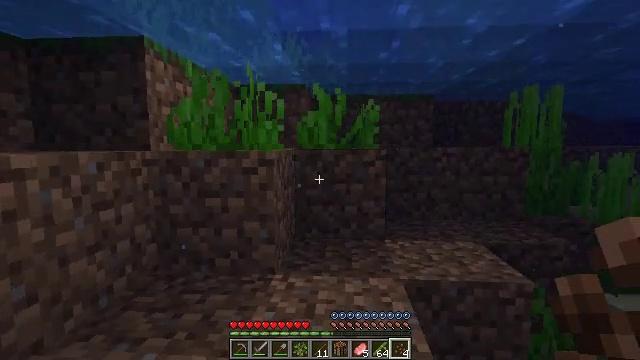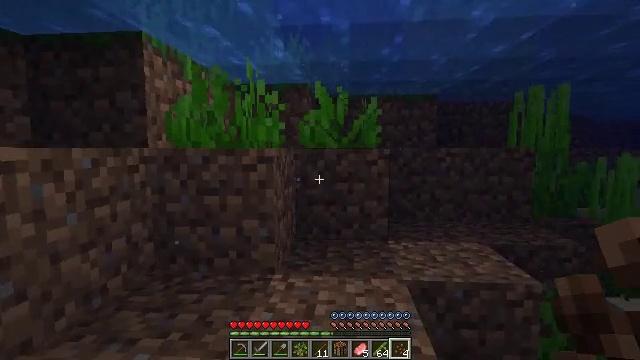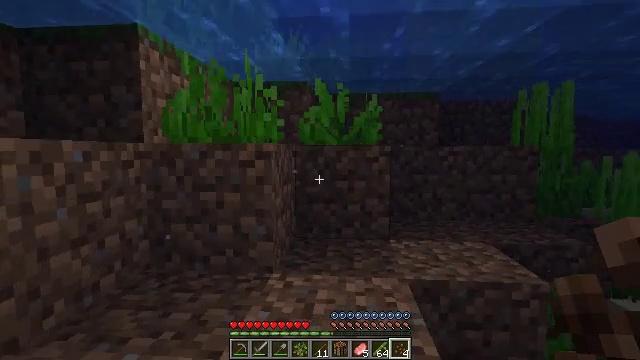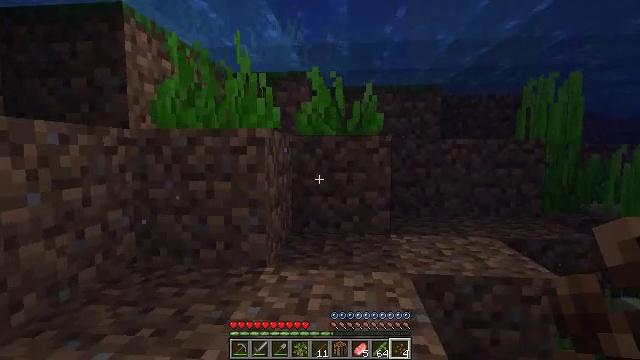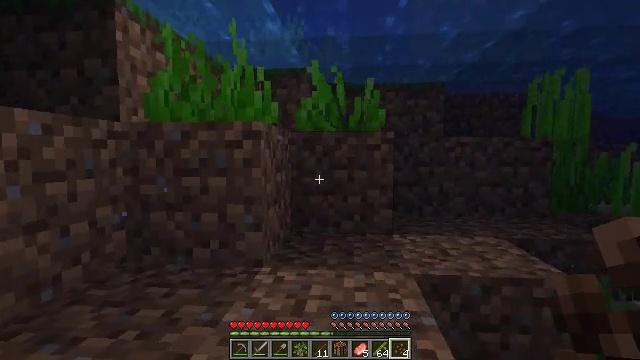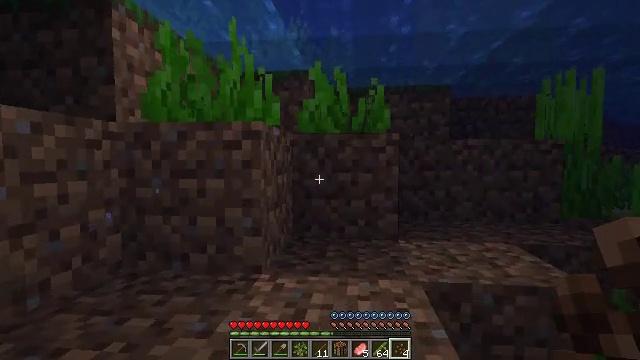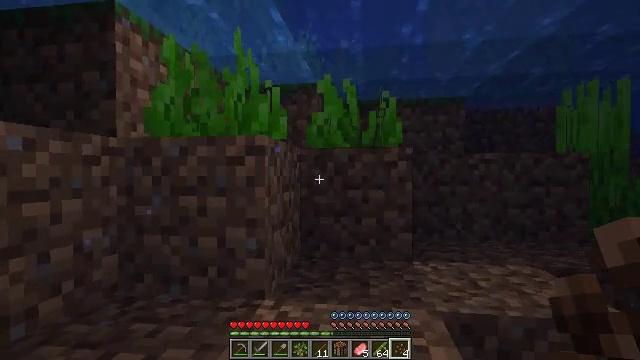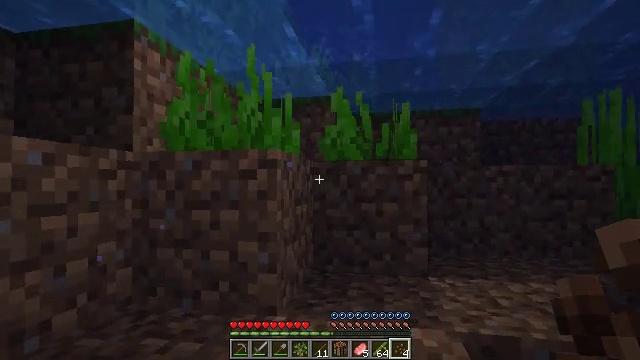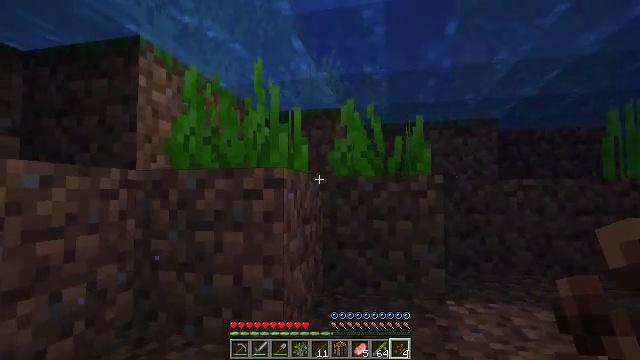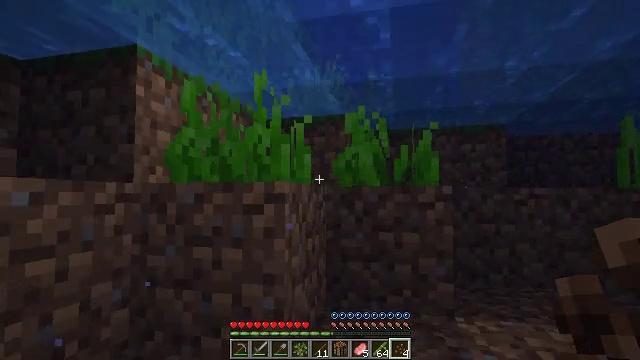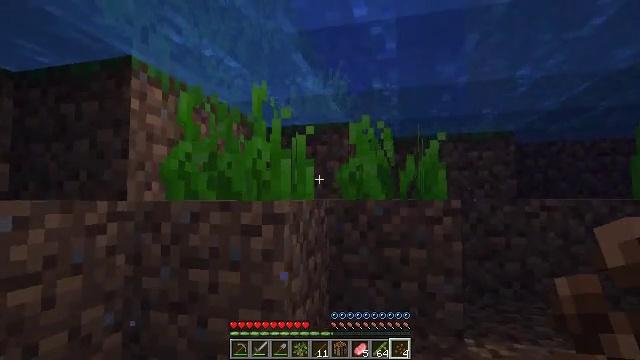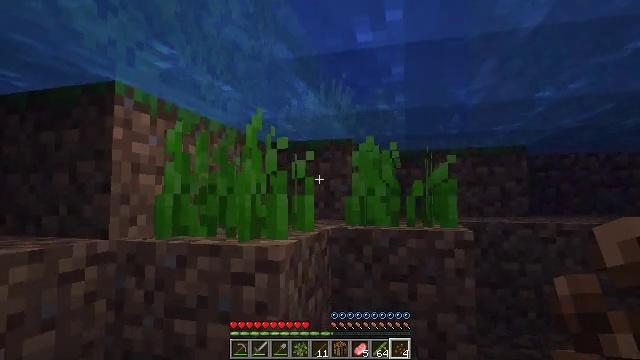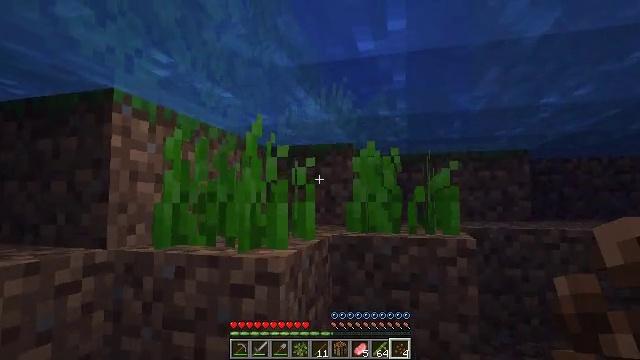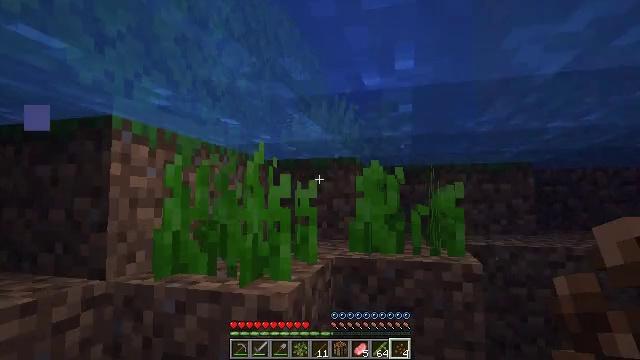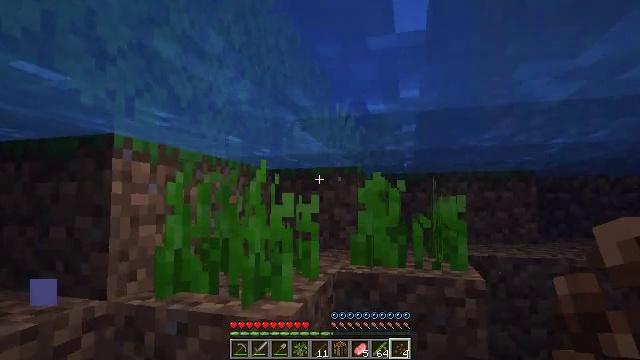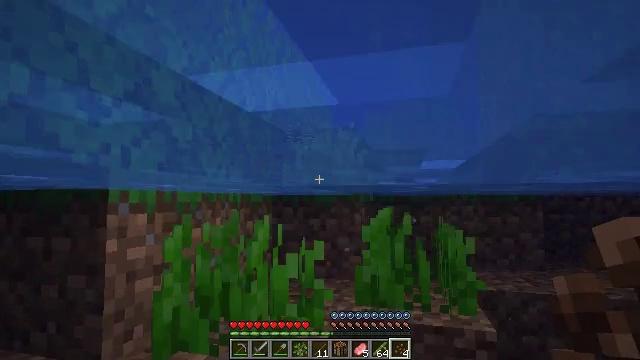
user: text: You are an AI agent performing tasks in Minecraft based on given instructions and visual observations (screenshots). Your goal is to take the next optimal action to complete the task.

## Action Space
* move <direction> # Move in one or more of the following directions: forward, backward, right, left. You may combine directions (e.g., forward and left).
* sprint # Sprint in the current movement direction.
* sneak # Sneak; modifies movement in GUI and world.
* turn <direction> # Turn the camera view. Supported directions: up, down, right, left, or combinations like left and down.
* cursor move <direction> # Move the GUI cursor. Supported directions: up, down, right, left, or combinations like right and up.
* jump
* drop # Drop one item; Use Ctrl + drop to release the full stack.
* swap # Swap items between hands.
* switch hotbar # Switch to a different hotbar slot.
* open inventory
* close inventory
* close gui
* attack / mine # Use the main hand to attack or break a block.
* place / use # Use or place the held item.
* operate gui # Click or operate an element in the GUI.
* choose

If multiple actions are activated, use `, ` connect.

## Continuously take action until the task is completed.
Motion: motion action
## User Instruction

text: Harvest melon from the farm.
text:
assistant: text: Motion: move forward
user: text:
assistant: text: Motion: move forward
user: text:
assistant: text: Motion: move forward
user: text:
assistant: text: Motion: move forward
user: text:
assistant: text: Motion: move forward, turn up, jump
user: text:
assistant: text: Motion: move forward, turn left and up, jump
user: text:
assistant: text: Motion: move forward, turn left and up, jump
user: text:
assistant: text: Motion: move forward, turn left and up, jump
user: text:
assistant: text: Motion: move forward, jump
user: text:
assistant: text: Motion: move forward, jump
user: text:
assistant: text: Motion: move forward, jump
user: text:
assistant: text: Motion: move forward, jump
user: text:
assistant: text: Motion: move forward, jump
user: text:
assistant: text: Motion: move forward, jump
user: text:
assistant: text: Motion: move forward, jump
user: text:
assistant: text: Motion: move forward, jump
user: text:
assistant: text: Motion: move forward, jump
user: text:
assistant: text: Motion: move forward, jump
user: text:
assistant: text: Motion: move forward, jump
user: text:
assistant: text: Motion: move forward, jump, switch to hotbar 3
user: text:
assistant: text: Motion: move forward, jump, switch to hotbar 3
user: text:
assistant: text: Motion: move forward, jump, switch to hotbar 3
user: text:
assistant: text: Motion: move forward, jump, switch to hotbar 3
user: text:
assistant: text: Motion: move forward, jump, switch to hotbar 3
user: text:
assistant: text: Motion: move forward, jump
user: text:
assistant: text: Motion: move forward, jump
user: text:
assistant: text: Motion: move forward, jump
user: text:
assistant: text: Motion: move forward, jump
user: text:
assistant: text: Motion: move forward, jump
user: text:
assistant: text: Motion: move forward, jump